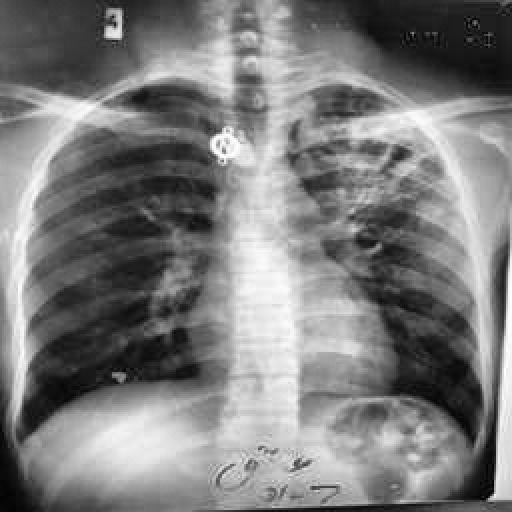
Finding: TUBERCULOSIS